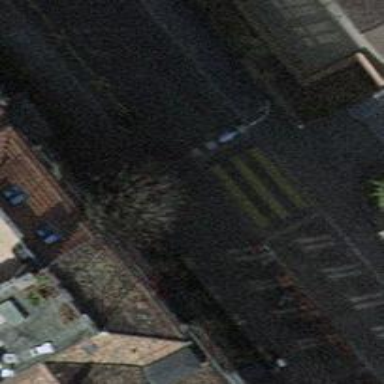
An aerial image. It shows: Uncontrolled zebra crossing with traffic calming table.